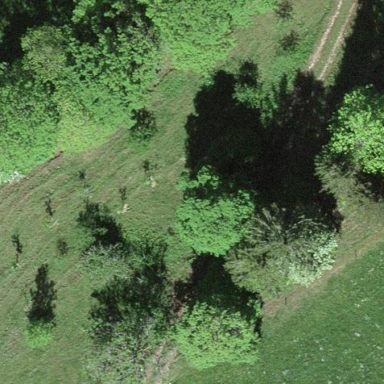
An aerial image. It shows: Forest area.